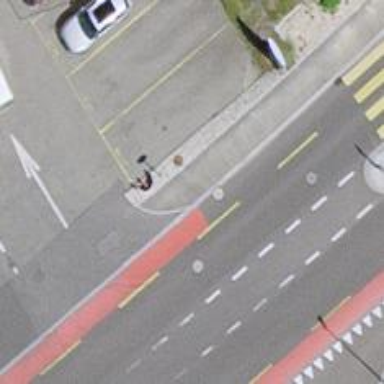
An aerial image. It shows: Bus stop with platform for public transport.